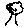
Label: tree